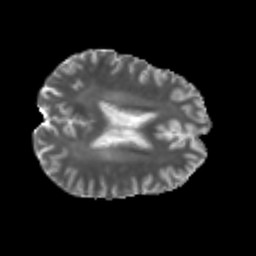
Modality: T2w
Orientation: axial
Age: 34
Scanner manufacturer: philips
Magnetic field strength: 3 T
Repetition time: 8.645 s
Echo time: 0.1268 s